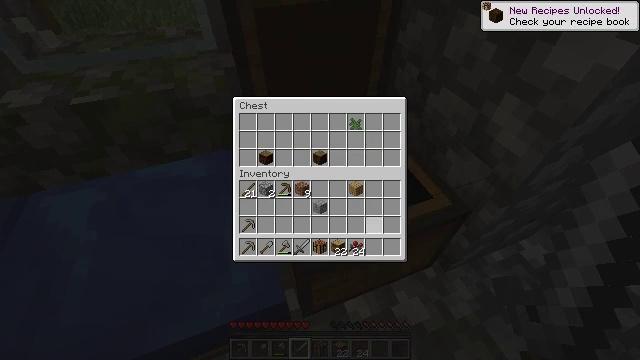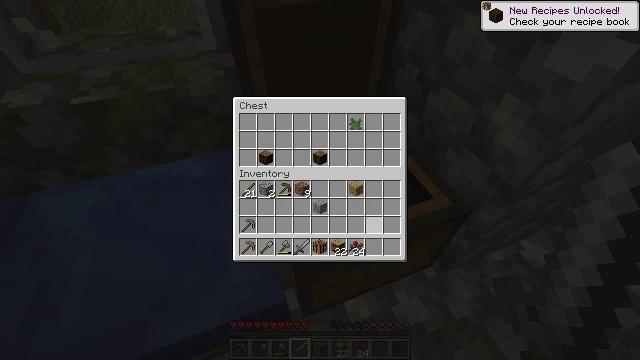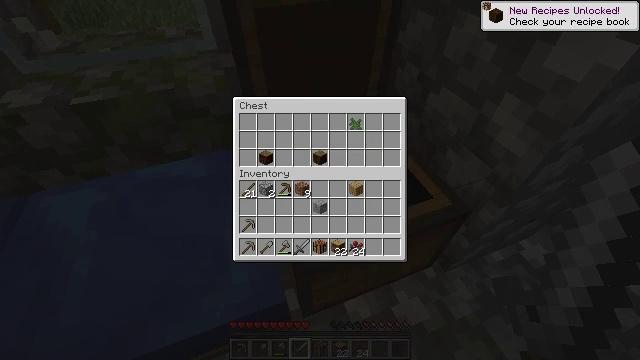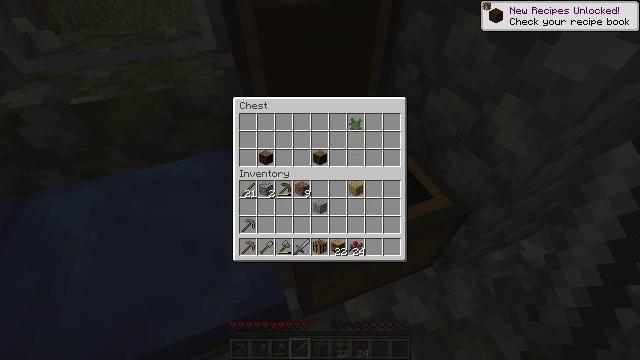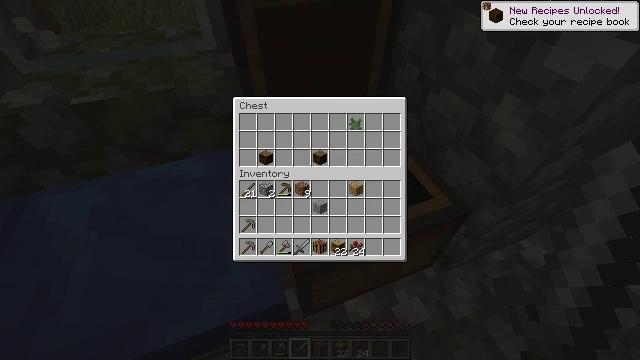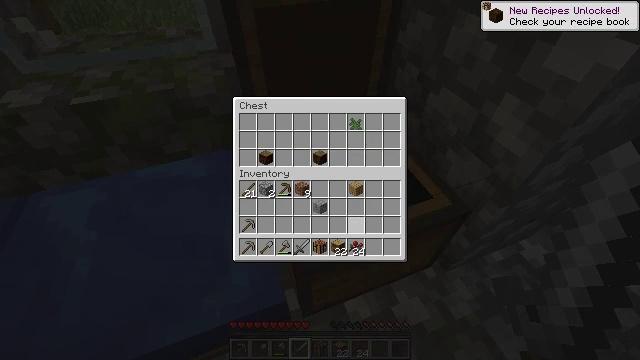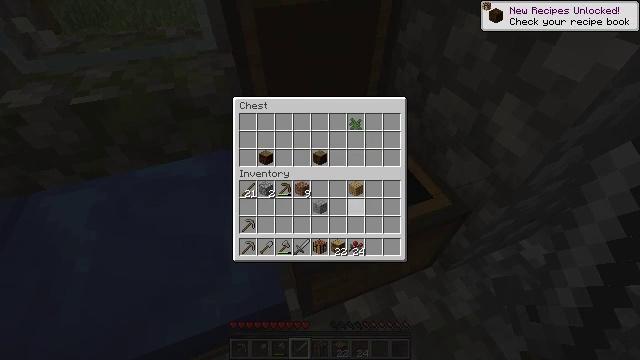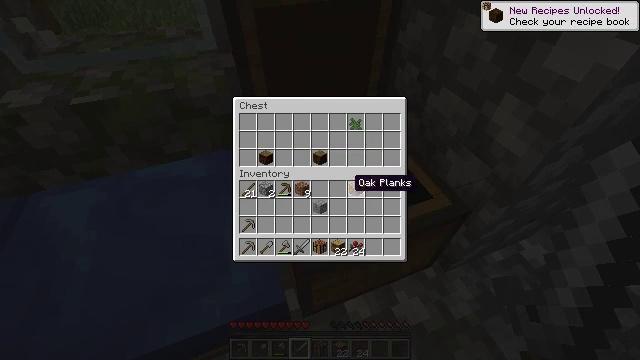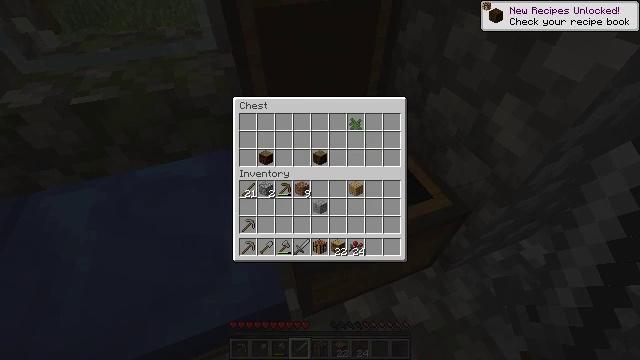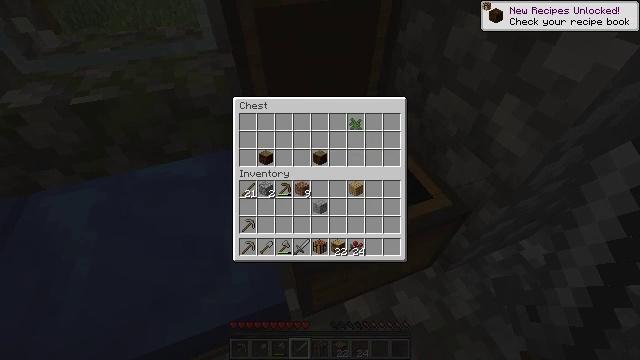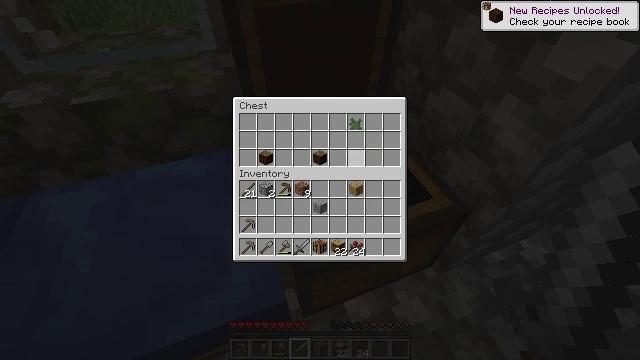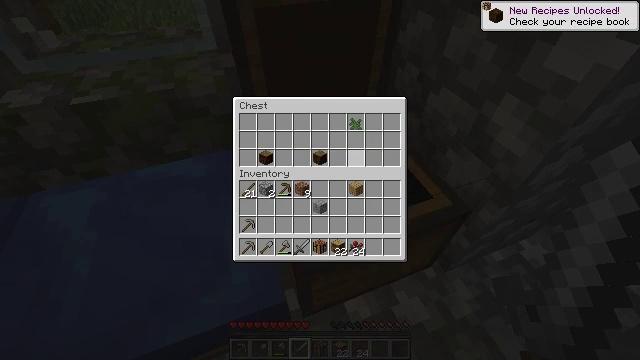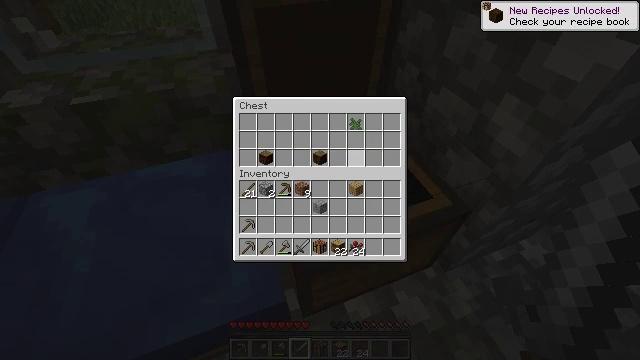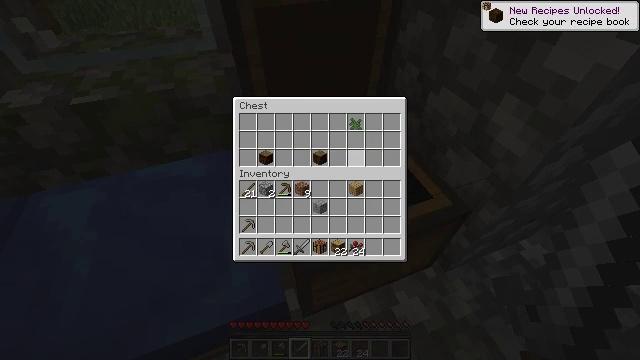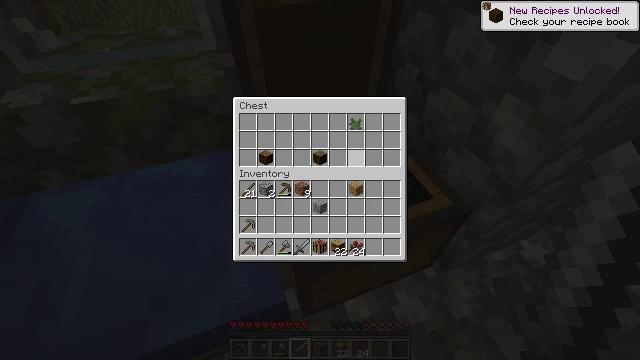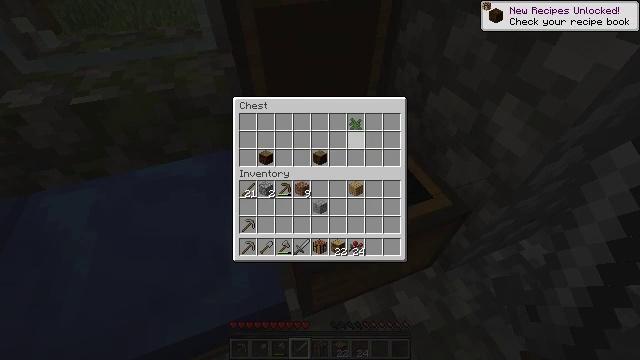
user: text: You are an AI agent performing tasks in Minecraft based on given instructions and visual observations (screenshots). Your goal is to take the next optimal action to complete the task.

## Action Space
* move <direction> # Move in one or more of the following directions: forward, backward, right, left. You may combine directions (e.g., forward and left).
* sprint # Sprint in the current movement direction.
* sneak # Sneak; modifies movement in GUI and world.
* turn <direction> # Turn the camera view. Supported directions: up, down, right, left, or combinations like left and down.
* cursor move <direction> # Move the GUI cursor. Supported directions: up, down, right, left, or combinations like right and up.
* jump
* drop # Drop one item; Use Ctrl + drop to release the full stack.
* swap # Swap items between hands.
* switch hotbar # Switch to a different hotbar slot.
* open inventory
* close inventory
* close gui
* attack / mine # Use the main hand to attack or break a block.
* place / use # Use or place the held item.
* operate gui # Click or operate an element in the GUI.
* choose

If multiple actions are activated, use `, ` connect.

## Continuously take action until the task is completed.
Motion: motion action
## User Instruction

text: Retrieve the blue bed from the ground.
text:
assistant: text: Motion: cursor move down
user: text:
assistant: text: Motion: no_op
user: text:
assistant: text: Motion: no_op
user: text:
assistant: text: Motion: no_op
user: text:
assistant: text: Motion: cursor move up
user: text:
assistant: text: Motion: cursor move left and up
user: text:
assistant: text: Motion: cursor move up
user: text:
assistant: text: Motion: cursor move up
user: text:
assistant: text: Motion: cursor move up
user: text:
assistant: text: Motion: no_op
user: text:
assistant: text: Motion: no_op
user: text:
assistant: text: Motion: no_op
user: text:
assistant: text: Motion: no_op
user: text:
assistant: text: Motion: no_op
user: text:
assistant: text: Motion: no_op
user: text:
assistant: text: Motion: no_op
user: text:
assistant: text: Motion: no_op
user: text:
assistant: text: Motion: no_op
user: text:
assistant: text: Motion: cursor move left
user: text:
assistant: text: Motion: cursor move left and down
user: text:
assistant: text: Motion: cursor move left and down
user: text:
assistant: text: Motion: sneak
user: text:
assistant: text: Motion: sneak
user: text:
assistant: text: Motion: sneak, operate gui
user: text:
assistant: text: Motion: sneak, operate gui
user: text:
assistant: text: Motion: sneak
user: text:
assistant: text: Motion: sneak, cursor move left
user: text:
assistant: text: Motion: sneak, cursor move left
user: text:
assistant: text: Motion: sneak
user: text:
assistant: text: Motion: sneak, operate gui